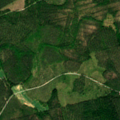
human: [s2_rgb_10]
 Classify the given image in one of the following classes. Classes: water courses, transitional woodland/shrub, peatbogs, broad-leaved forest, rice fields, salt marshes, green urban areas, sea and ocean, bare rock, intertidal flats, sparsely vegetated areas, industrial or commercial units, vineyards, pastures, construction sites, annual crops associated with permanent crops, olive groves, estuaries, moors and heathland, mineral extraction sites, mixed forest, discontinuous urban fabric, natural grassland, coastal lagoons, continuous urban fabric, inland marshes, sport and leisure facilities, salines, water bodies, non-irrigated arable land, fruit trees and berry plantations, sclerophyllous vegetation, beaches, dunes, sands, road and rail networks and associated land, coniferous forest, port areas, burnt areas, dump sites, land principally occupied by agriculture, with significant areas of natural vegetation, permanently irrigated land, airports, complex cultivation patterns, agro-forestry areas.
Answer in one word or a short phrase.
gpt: coniferous forest